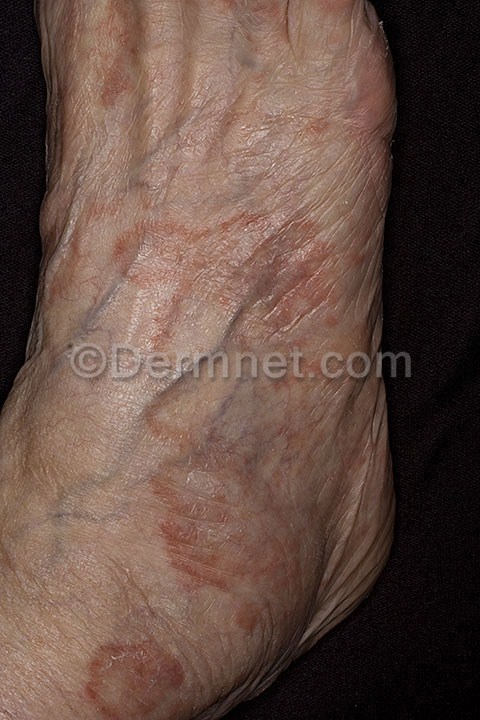
Disease: Tinea Ringworm Candidiasis and other Fungal Infections